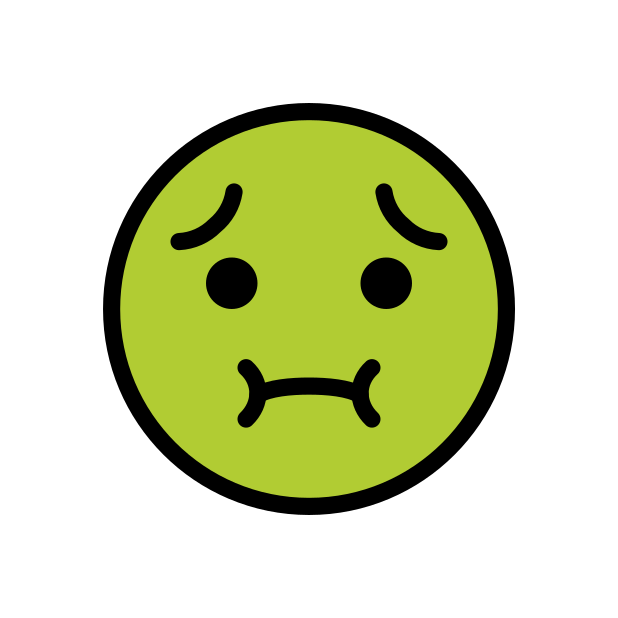
nauseated face